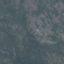
Land use / land cover: HerbaceousVegetation